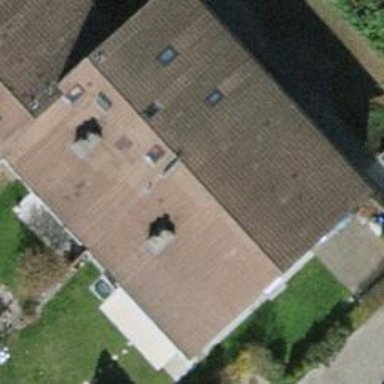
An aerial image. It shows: Apartment building with tile roof.